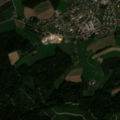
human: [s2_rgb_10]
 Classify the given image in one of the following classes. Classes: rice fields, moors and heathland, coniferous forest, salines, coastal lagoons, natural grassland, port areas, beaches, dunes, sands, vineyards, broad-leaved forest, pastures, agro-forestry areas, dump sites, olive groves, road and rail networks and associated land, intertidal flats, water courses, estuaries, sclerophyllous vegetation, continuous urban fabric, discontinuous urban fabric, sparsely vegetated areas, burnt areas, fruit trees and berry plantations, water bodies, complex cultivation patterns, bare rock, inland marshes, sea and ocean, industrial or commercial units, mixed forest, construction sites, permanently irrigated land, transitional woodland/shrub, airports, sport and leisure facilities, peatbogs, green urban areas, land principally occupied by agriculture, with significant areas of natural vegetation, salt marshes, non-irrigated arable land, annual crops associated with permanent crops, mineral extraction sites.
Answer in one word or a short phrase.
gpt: discontinuous urban fabric, non-irrigated arable land, mixed forest